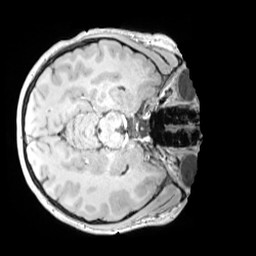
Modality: MP2RAGE
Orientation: axial
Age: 13
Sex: female
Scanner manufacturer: siemens
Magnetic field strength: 3 T
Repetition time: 4 s
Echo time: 0.00303 s